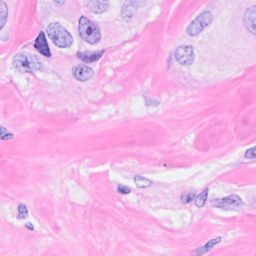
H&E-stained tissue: Breast